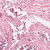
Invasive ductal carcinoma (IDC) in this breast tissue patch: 1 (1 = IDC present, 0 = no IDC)